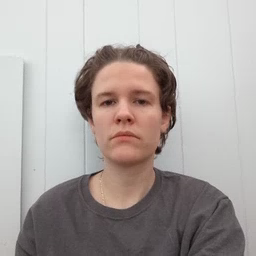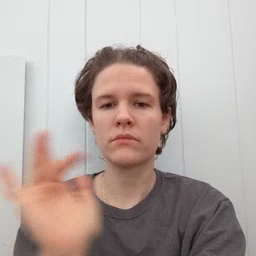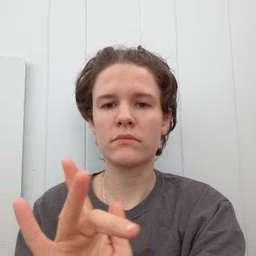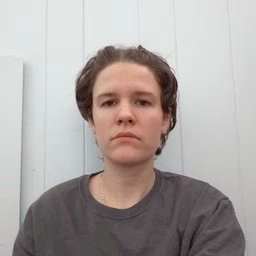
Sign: touch